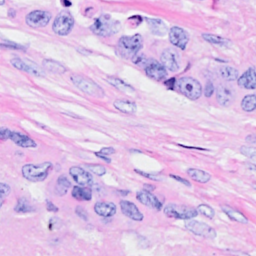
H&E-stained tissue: Breast